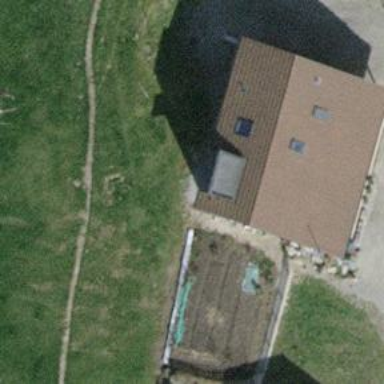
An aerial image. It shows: Detached building.